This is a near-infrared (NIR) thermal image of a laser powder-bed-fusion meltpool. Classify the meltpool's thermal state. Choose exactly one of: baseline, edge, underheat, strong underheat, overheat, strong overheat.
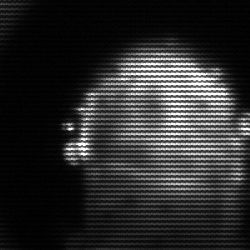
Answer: baseline